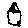
Label: house